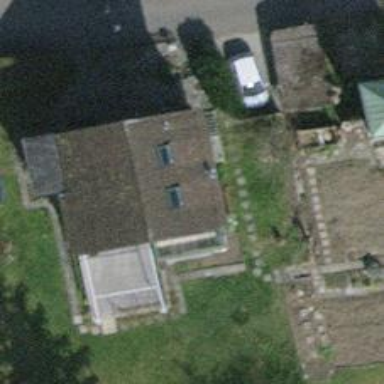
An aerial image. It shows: Detached building with gabled roof.